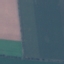
Land use / land cover: AnnualCrop